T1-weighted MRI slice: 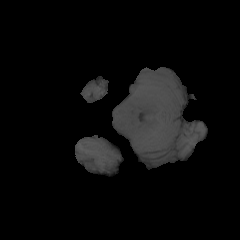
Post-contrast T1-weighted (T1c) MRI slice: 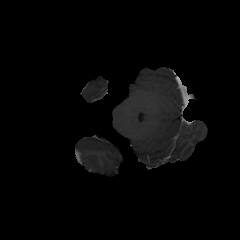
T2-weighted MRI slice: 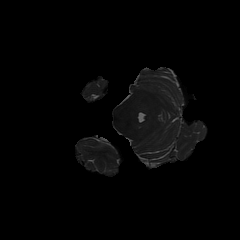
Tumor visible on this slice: no